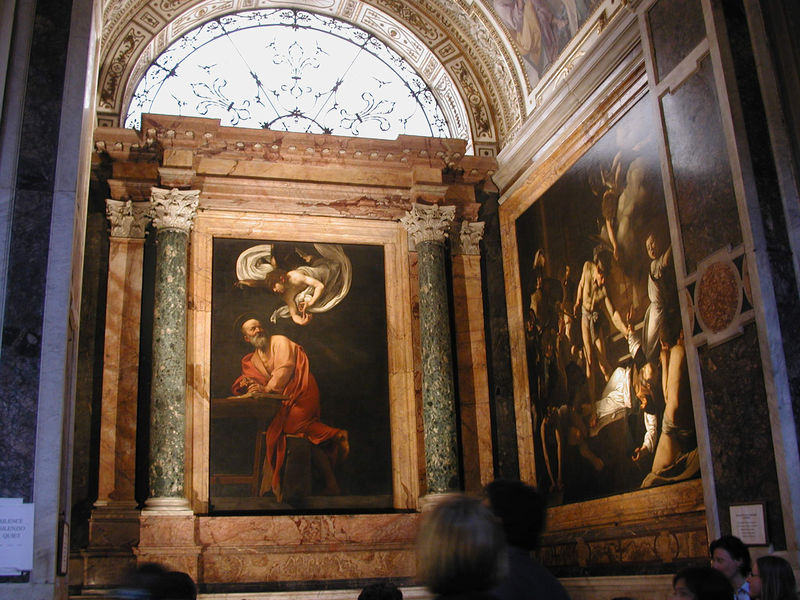
Titel: San Luigi dei Francesi, Contarelli Kapelle
Künstler: Domenico Fontana
Standort: Rom, S. Luigi dei Francesi (EU - I - Latium)
Schlagwörter: gemälde, kopf, mann, nackt, fenster, licht, marmor, säulen, tisch, rot, architektur, bild, kirche, gewand, engel, bogen, italien, verzierung, wandgemälde, rom, kapitell, kapelle, auferstehung, gewände, touristen, matthäus, sakralkunst, caravaggio, hinweisschilder, traurikirche